Field crop: maize
Growth stage: 1
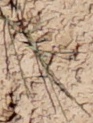
Species: lolium